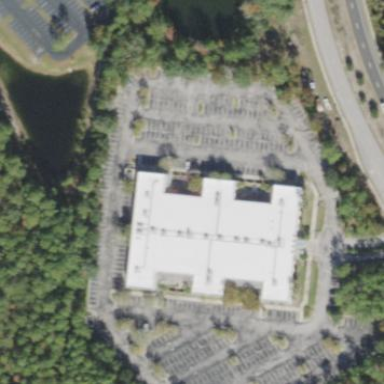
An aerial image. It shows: Commercial building.